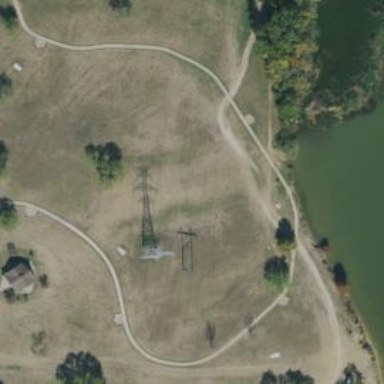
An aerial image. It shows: Disc golf basket.